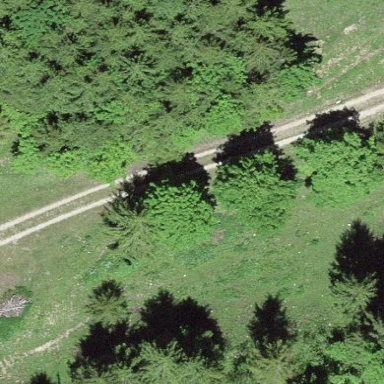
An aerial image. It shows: Forest area dominated by needle-leaved trees.